Question: I have been provided with a 16-bit greyscale matrix (Mat type = CV_16UC1) that I would like to colorize using OpenCV and a custom colormap gradient stored in an integer array. The colormap contains 256 RGB colors and is of the below format:
'''
const int colormap[] = {R0, G0, B0, R1, G1, B1, ..., R255, G255, B255};
'''
The grey-scale matrix contains a single unsigned char (between 0 and 255) per pixel point which I use as an index to find the corresponding RGB color in the 'colormap' array.
The new colorized Mat is initialized as all black, with the same dimensions as the greyscale Mat, with the exception that it is a 3 channel matrix.
'''
cv::Mat colorizedMat = cv::Mat::zeros(matGreyScale.rows, matGreyScale.cols, CV_16UC3);
'''
I then use the below code to loop over each pixel of the 'colorizedMat' and update it with the RGB values obtained from the 'colormap':
'''
for (int row = 0; row < colorizedMat.rows; row++){
for (int col = 0; col < colorizedMat.cols; col++) {
int pixelVal = matGreyScale.at<uchar>(cv::Point(col,row));
cv::Vec3b color(colormap[pixelVal*3+2],colormap[pixelVal*3+1],colormap[pixelVal*3]);
colorizedMat.at<cv::Vec3b>(cv::Point(col,row)) = color;
}
}
'''
However, this has resulted in the 'colorizedMat' only being filled approximately halfway leaving the other half completely black as shown below. The image also seems slightly stretched.
Original grey scale image:
If I change the bounds of the inner for loop to 'col < colorizedMat.cols*2', the full Mat is colored in, however, the image is very stretched.
How would I correctly colorize a greyscale Mat using a custom colormap? Any help is greatly appreciated!
The images are tiny because the camera I'm receiving them from has has an 80x60 resolution.
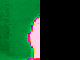
Answer: A few issues I see.
1. Your matGreyScale was declared as CV_16UC1. However, you tried to access its elements with matGreyScale.at<uchar>(cv::Point(col,row));. This is incorrect because CV_16UC1 should be accessed using matGreyScale.at<unsigned short>(...). It's confusing because CV_16UC1 sounds like "unsigned char" but it's really "16-bit, unsigned, channels = 1)". See: http://dovgalecs.com/blog/opencv-matrix-types/
2. If you declare colorizedMat as CV_16UC3you should create vectors of type Vec3s for populating this matrix. Alternatively, you can do as Q.H. suggested above and declare colorizedMat as CV_8UC3 and stick with creating vectors of type Vec3b (which makes more sense as your colormapped data is scaled 0-255). See: http://docs.opencv.org/2.4/modules/core/doc/basic_structures.html#vec